Interaction volume radius: 5 \u00c5
Interaction volume height: 10 \u00c5
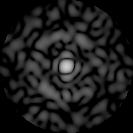
Disorder parameter: 0.8656